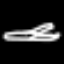
Label: airplane